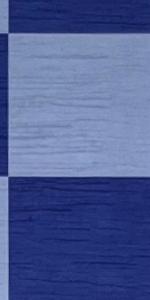
Label: Empty